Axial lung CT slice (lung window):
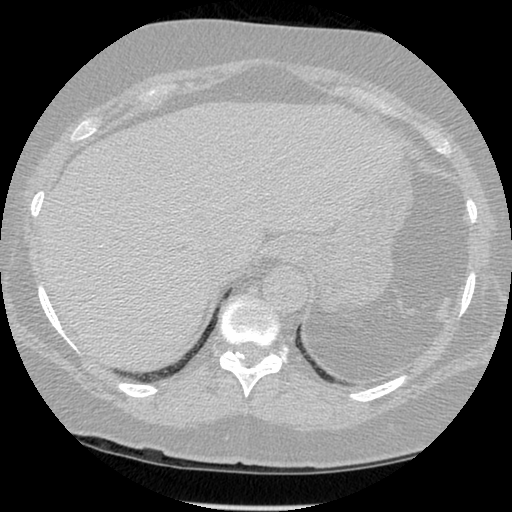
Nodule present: no